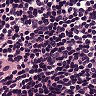
Metastatic tissue present: no